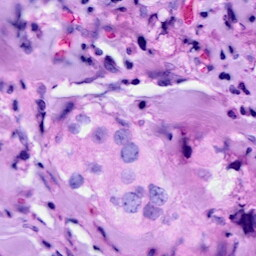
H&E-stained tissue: Breast